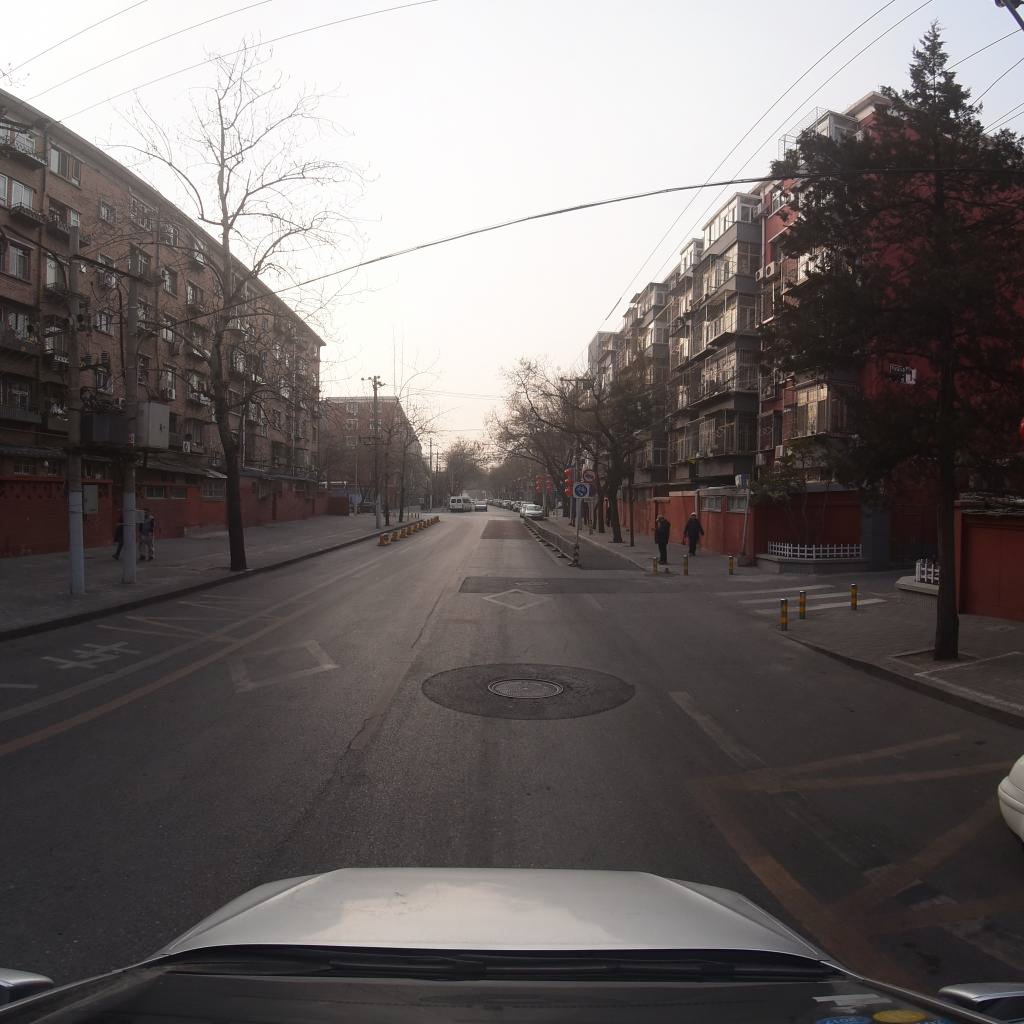
Region: Fengtai
Road damage annotations: longitudinal crack, longitudinal crack, manhole cover